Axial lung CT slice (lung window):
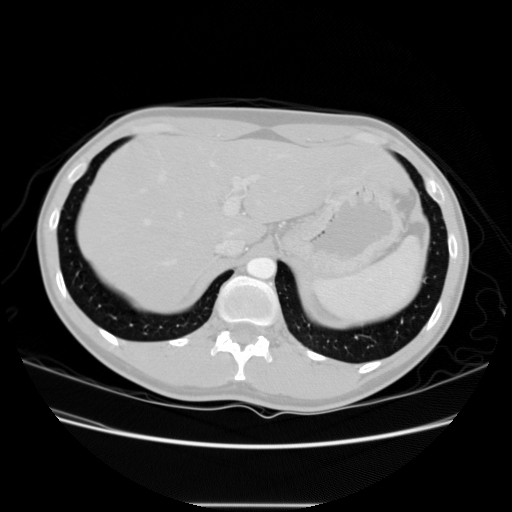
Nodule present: no